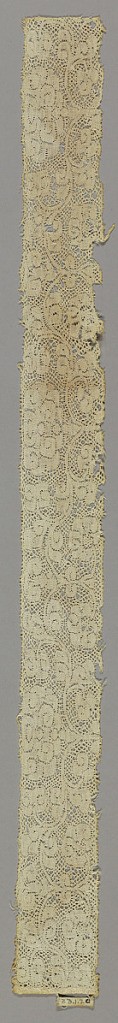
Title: Border
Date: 17th century
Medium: linen Technique: bobbin lace (early Valenciennes ground)
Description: Cap lace with Valenciennes ground. Scroll pattern with chrysanthemum motif and straight edge.